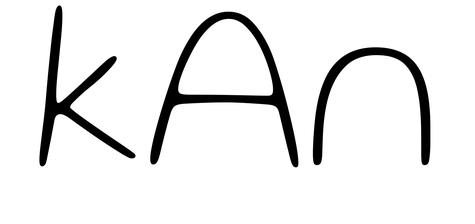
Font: Gluten_Thin